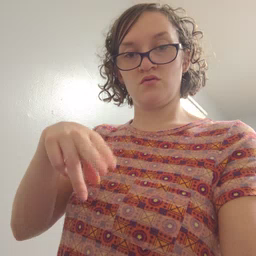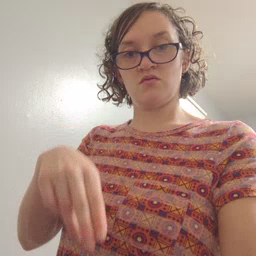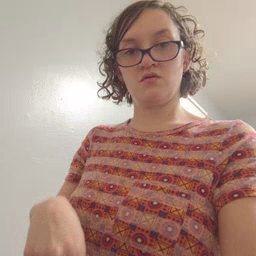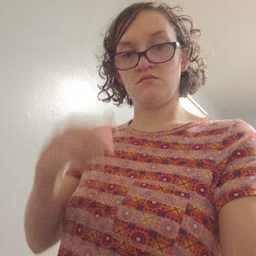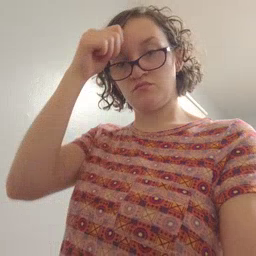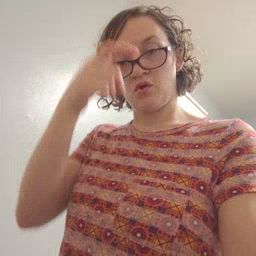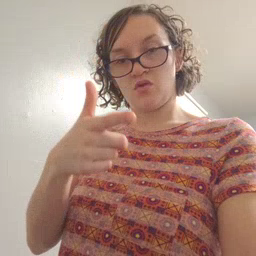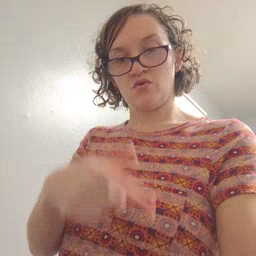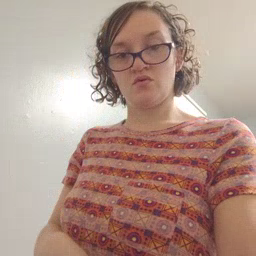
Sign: brother